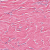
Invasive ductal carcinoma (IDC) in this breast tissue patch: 0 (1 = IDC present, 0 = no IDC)